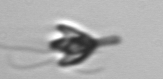
Label: Pyramimonas_longicauda